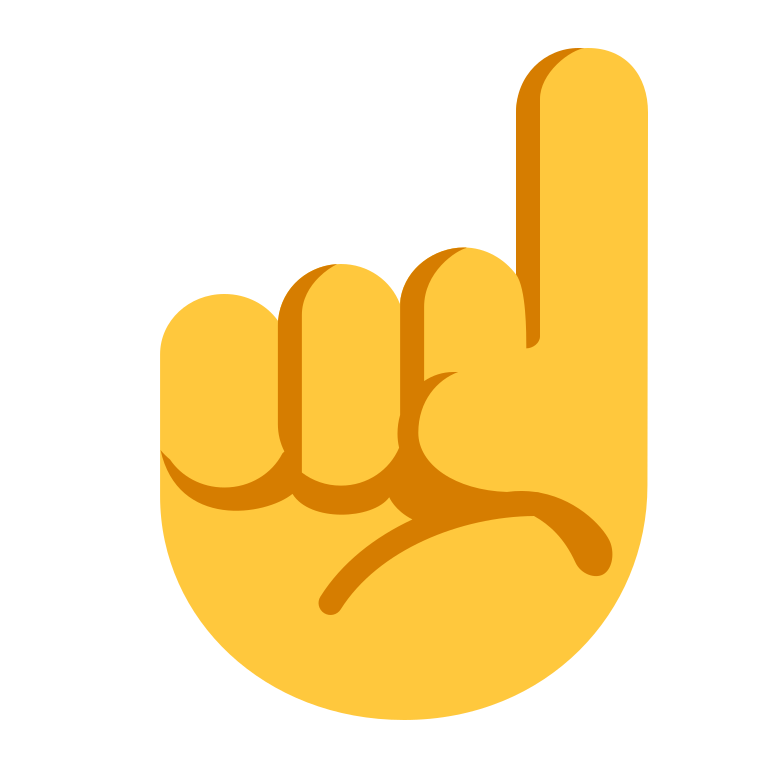
index pointing up flat default